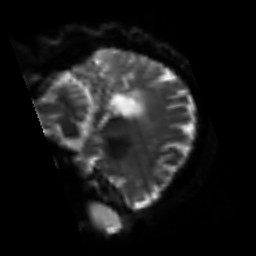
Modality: sbref
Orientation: sagittal
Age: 65
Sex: female
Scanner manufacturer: siemens
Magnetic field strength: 3 T
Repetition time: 3.2 s
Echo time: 0.081 s